Question: I want to read a table, which is an HTML page, but it hasn't any id to detect it.
So the web page is this <URL>
And what I want to have is just this table, with its values:

In Java I want to have two ArrayList of Players (which are object); this first is for "Goal Vittoria", the second one for "Goal Pareggio";
'''
public class Player {
private String surname;
private String team;
}
'''
I've already used the library JSoup, which is very well done, but the problem, is that the web page is not well organized, it is difficult to read all of them.
This is what I could do:
'''
URL url = new URL("http://www.fantagiaveno.it/goalpartita.asp");
Document doc = Jsoup.parse(url, 3000);
Element table = doc.select("table").first();
Iterator<Element> ite = table.select("td[class=TestoTabella8]").iterator();
ite.next(); // first one is image, skip it
int index = 0;
while(index<30){
Element par = ite.next();
String text = par.text();
int hash = par.hashCode();
if(hash!=292270948){
System.out.println(text);
}
index++;
}
'''
The problem is that the output is not as I want, because I can't get the title and/or understand if the Player is from the first type (Goal Vittoria) or the second one (Goal Pareggio). Also the index I set 30, isn't always correct, because more players can be set (the MAX nummber can be 10 for both Goal Vittoria and Goal Pareggio). Any suggests ?
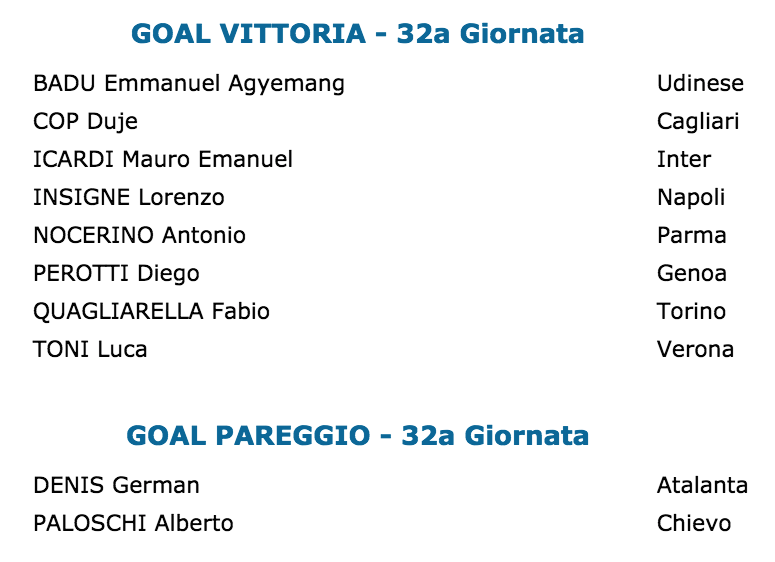
Answer: > The problem is that the output is not as I want, because I can't get the title >and/or understand if the Player is from the first type (Goal Vittoria) or the >second one (Goal Pareggio)
Select all the tables and loop through them to check the title. If the title >matches then start your iterator
In the link you posted, the title of the table is stored in the first td of the first row. Use a JSoup selector to get the value of the first td in the first row, and then check if this value starts with 'GOAL VITTORIA' or 'GOAL PAREGGIO'
'''
URL url = new URL("http://www.fantagiaveno.it/goalpartita.asp");
Document doc = Jsoup.parse(url, 3000);
Elements elements = doc.body().select(".TitoloTabellaBlu");
for (Element element : elements) {
String val = element.html();
if (val.startsWith("GOAL VITTORIA")) {
Iterator<Element> ite = element.parent().parent().select("td[class=TestoTabella8]").iterator();
ite.next(); // first one is image, skip it
int index = 0;
while (ite.hasNext()) {
//your code here
}
} else if (val.startsWith("GOAL PAREGGIO")) {
Iterator<Element> ite2 = element.parent().parent().select("td[class=TestoTabella8]").iterator();
while (ite2.hasNext()) {
}
}
}
'''
> Updated Also the index I set 30, isn't always correct
As above, use the .hasNext() method on the iterator.